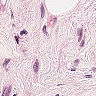
Metastatic tissue present: no